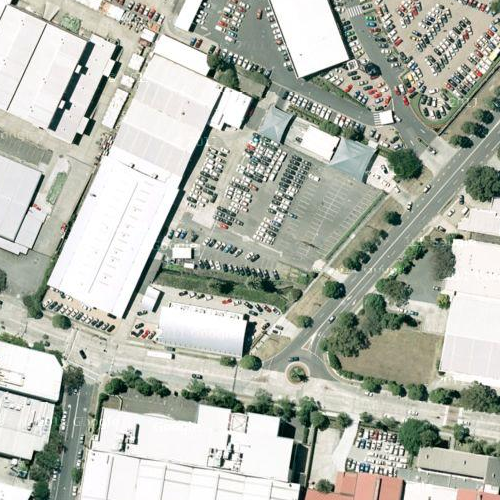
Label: sydney